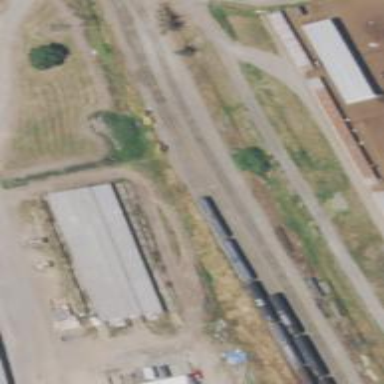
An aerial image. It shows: Railway siding with rails.